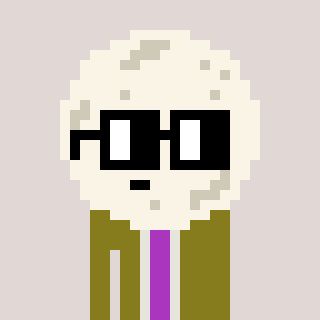
a pixel art character with square black glasses, a moon-shaped head and a gunk-colored body on a warm background